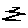
Label: zigzag